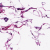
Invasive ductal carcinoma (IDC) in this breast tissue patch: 0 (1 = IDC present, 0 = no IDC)